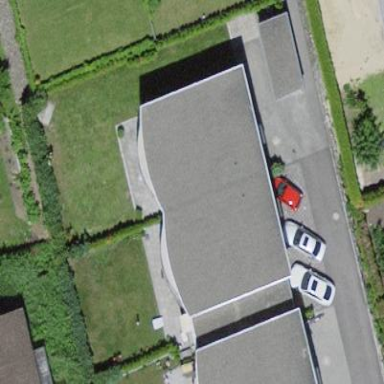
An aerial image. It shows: Residential building with flat roof.